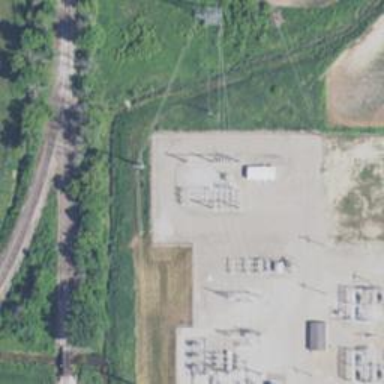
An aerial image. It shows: Switch used for power control.